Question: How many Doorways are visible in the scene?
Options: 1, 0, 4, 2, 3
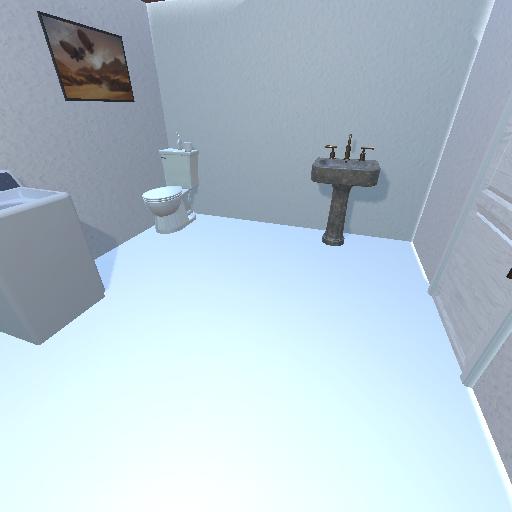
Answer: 1